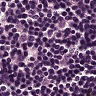
Metastatic tissue present: no